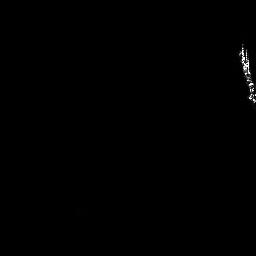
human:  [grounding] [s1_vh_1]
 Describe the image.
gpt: In the satellite image, there is  <ref>1 medium ship </ref> <box>[[92, 16, 99, 40, 0]]</box> located at top right.